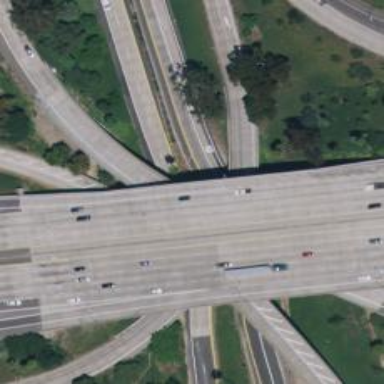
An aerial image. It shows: Motorway link bridge.